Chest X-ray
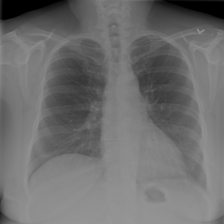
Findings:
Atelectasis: negative
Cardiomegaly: negative
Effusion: negative
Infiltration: negative
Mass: negative
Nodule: negative
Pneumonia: negative
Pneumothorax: negative
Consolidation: negative
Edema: negative
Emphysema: negative
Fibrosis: negative
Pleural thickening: negative
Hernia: negative